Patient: sex M, age 66
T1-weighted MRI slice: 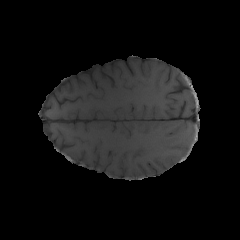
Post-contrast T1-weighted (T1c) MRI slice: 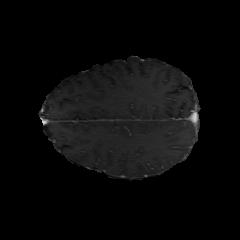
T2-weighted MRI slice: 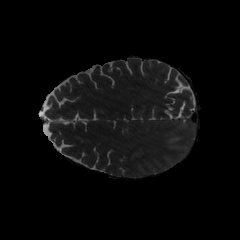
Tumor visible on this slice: yes
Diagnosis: Glioblastoma, IDH-wildtype
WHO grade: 4